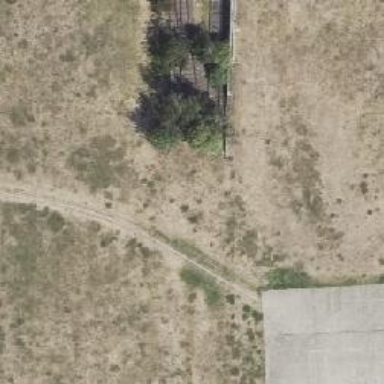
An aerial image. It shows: Historic railway.